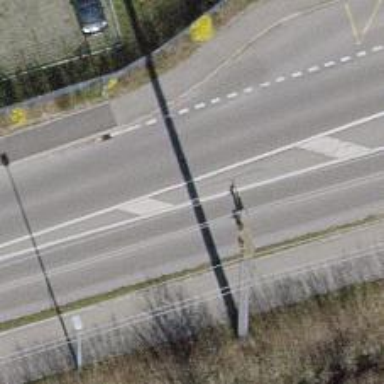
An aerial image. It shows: Tertiary road with cycle track.